Interaction volume radius: 10 \u00c5
Interaction volume height: 10 \u00c5
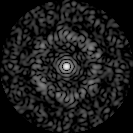
Disorder parameter: 0.7641